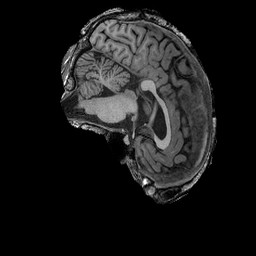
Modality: T1w
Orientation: sagittal
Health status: ill
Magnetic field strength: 3 T